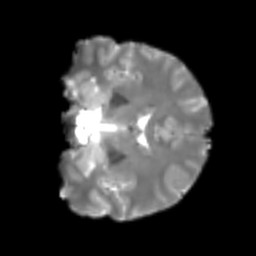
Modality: T2w
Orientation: coronal
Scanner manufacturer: siemens
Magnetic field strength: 3 T
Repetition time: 4 s
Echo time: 0.0594 s